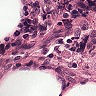
Metastatic tissue present: no